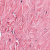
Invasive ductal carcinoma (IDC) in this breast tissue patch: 0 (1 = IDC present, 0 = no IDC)